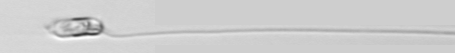
Label: Chaetoceros_throndsenii